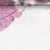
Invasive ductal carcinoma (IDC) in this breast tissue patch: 0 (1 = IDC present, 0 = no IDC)